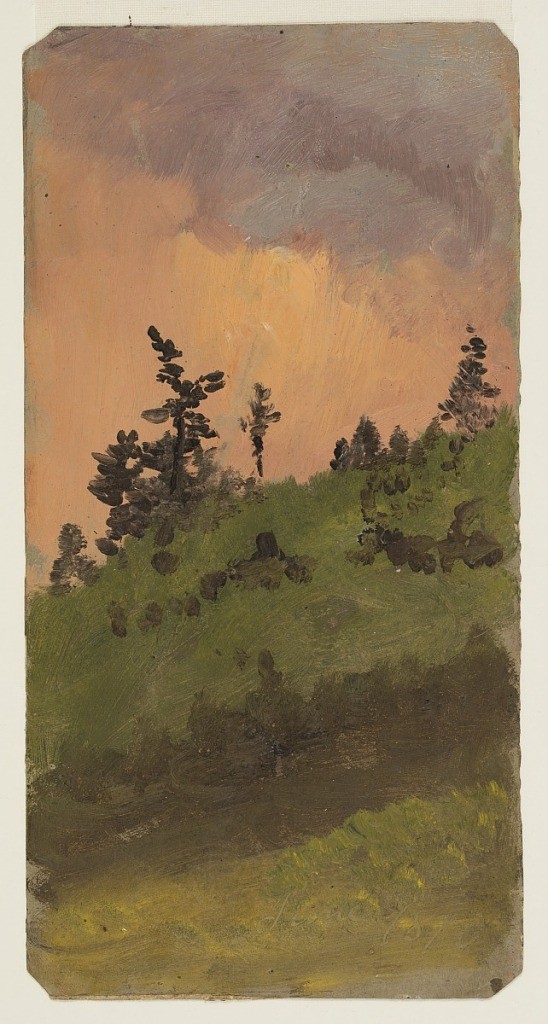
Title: Hilltop at Sunset, Hudson, New York
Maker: Frederic Edwin Church, American, 1826–1900
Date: June 1870
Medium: Oil on off-white paperboard
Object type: Drawing
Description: Landscape sketch showing a loosely rendered view of a lightly wooded hilltop backdropped by rosy clouds at sunset, likely on or near the artist's property in Hudson, New York. The foreground and middle distance are comprised of the hill's grassy slope, which ascends to a ridge peppered with trees, at center. In the background, a golden, red-orange cloud backdrops the hill at sunset, while its upper portions are tinged in purple light.